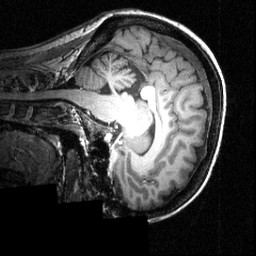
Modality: T1w
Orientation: sagittal
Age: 27
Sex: female
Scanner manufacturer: siemens
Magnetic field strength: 3.951 T
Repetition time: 1.5 s
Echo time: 0.00335 s